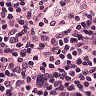
Metastatic tissue present: no